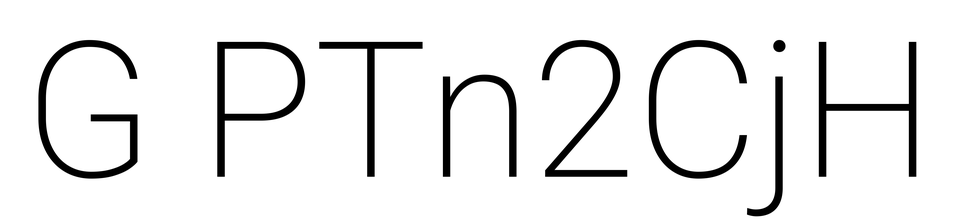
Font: Roboto_ExtraLight